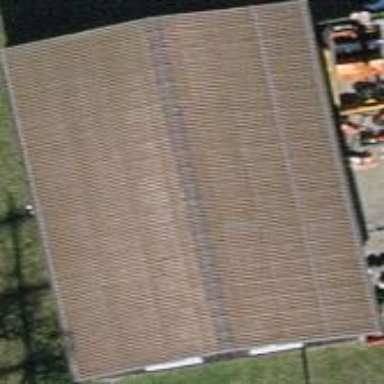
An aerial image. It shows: Industrial building.